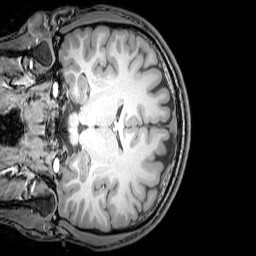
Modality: T1w
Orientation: coronal
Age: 23
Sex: male
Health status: healthy
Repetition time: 0.081 s
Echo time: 0.037 s